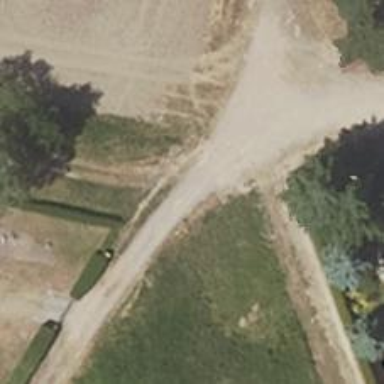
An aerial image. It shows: Well-maintained track road of grade 1.